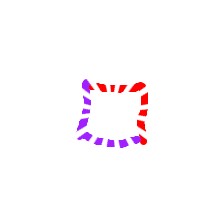
Shape: square